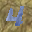
Label: 4